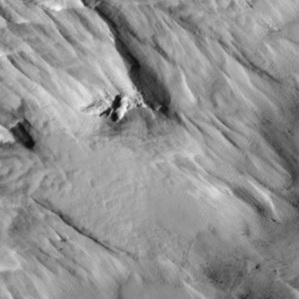
Label: non_frost